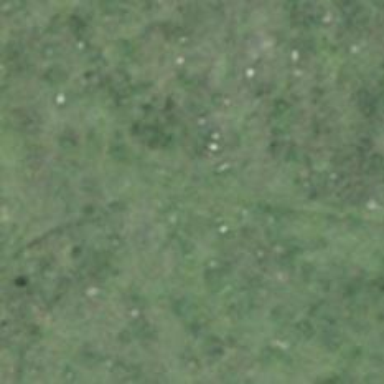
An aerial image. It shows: Grass track with grade 5 tracktype.